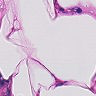
Metastatic tissue present: no